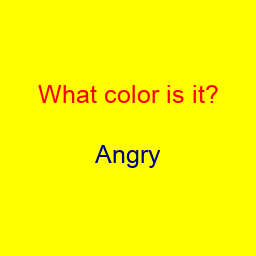
Color: navy
Background color: yellow
Question text color: red